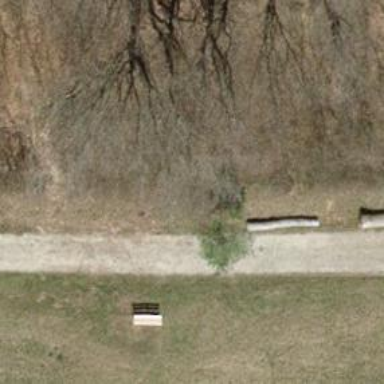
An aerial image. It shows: Hunting stand.